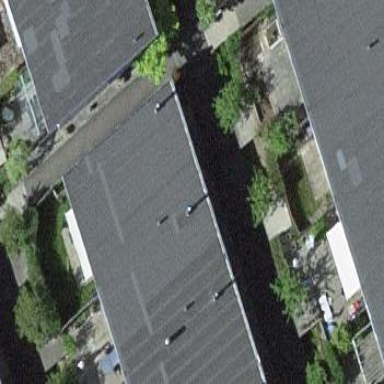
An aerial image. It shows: Residential building with skillion roof shape.